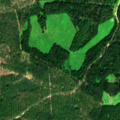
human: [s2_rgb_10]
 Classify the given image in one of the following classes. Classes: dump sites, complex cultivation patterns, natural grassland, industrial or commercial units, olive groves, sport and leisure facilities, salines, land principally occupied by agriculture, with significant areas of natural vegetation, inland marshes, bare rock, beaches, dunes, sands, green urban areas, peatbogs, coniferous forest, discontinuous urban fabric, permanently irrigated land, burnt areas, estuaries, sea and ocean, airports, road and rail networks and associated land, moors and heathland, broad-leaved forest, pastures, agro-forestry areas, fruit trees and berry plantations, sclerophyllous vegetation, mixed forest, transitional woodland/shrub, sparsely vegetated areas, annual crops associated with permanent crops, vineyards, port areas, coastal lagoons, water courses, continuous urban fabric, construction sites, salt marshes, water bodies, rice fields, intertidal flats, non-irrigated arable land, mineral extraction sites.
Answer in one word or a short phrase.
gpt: non-irrigated arable land, land principally occupied by agriculture, with significant areas of natural vegetation, broad-leaved forest, coniferous forest, mixed forest